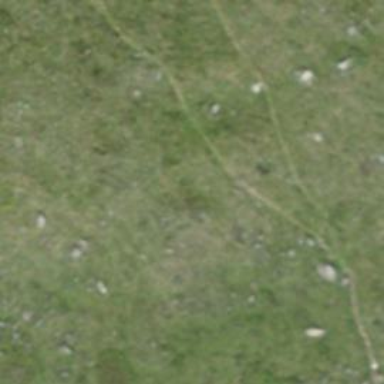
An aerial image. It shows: Path.